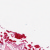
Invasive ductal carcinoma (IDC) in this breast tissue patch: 0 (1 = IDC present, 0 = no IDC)